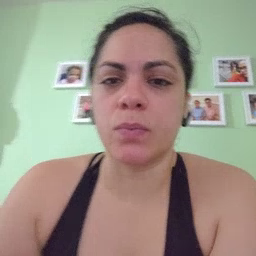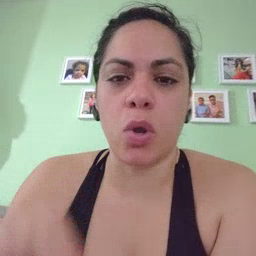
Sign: no